Question: Each of the "7-pack" search results <URL> contains an address and a phone number for each entry down the right hand side thus:

For each, I want to extract (i) the address and (ii) the phone number. The problem is, here is how these elements are defined in HTML:
'''
<div style="width:146px;float:left;color:#808080;line-height:18px"><span>Houston, TX</span><br><span>United States</span><br><nobr><span><PHONE></span></nobr></div>
'''
So there is no class name, css selector, or id from which I can use a find_element_by*(), I won't know the link text, so I can't use find_element_by_partial_link_text(), and WebDriver does not provide a method for finding by style, as far as I am aware. How do we work around this? I need to reliably be able to extract the right data every time, for each search result, for varying queries.
Language binding to WebDriver is Python.
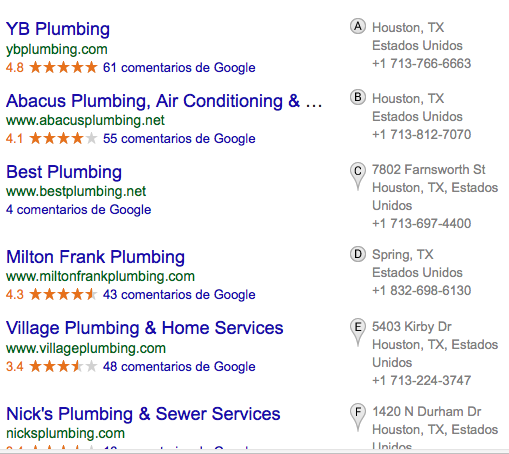
Answer: There are at least two key things you can rely on: the container box with 'id="lclbox"' and elements with 'class="intrlu"' corresponding to each result item.
How to extract the address and a phone number from each result item can vary, here is one option (definitely, not beautiful) involving locating the phone number via regex check of each 'span' element text:
'''
import re
from selenium.webdriver.common.by import By
from selenium.webdriver.support.ui import WebDriverWait
from selenium.webdriver.support import expected_conditions as EC
from selenium import webdriver
driver = webdriver.Chrome()
driver.get('https://www.google.com/?gws_rd=ssl#q=plumbers%2Bhouston%2Btx')
# waiting for results to load
wait = WebDriverWait(driver, 10)
box = wait.until(EC.visibility_of_element_located((By.ID, "lclbox")))
phone_re = re.compile(r"\(\d{3}\) \d{3}-\d{4}")
for result in box.find_elements_by_class_name("intrlu"):
for span in result.find_elements_by_tag_name("span"):
if phone_re.search(span.text):
parent = span.find_element_by_xpath("../..")
print parent.text
break
print "-----"
'''
I'm pretty sure it can be improved, but hope it would give you a starting point. Prints:
'''
Houston, TX
<PHONE>
-----
Houston, TX
<PHONE>
-----
6646 Satsuma Dr
Houston, TX
<PHONE>
-----
1420 N Durham Dr
Houston, TX
<PHONE>
-----
5630 Edgemoor Dr
Houston, TX
<PHONE>
-----
5403 Kirby Dr
Houston, TX
<PHONE>
-----
Houston, TX
<PHONE>
-----
'''